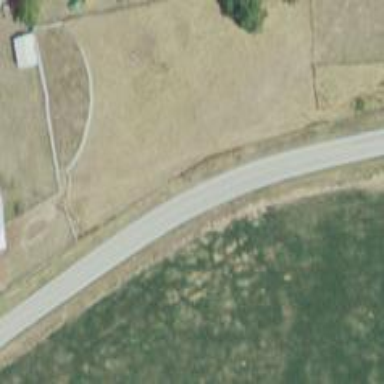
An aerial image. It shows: Secondary road with asphalt surface.